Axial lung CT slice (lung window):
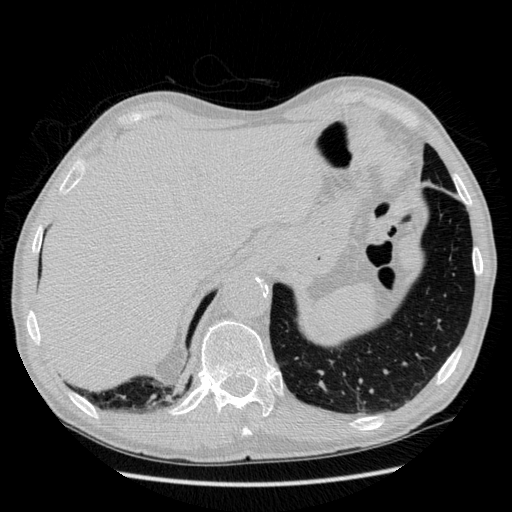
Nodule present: no